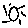
Label: sun